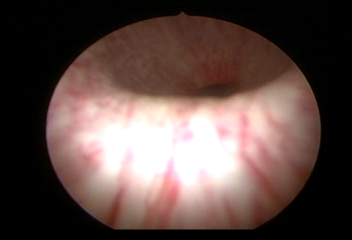
Modality: WLC
Class: Normal mucosa
Bladder cancer association: No